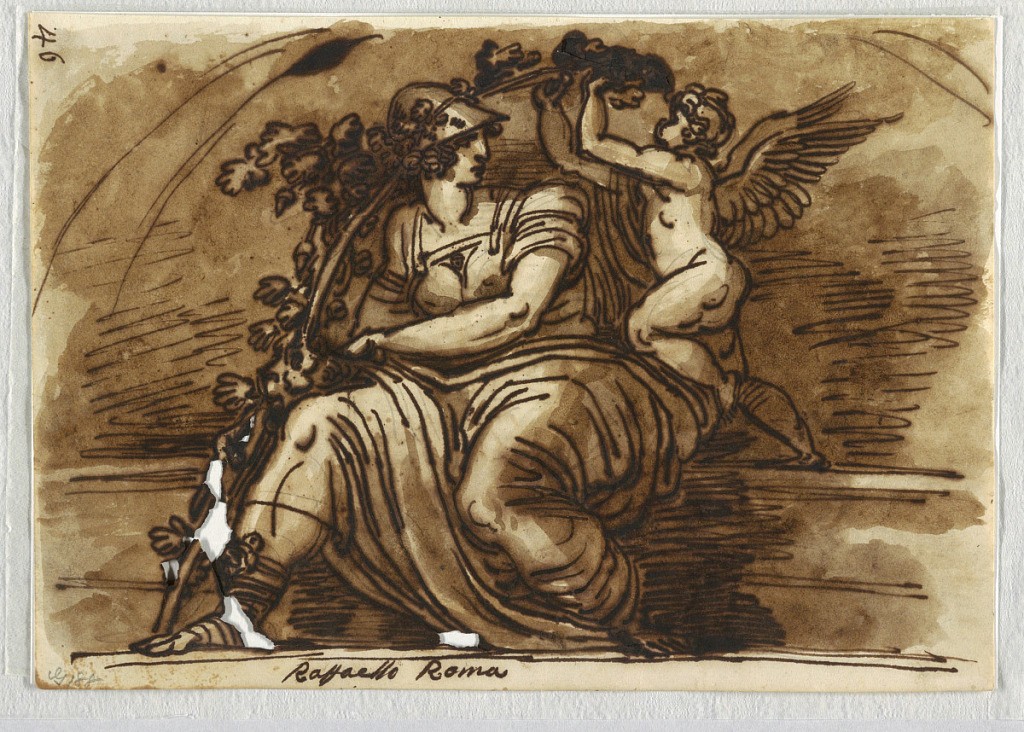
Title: Fortitude and Winged Genius
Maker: Felice Giani, Italian, 1758–1823
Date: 1810–20
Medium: Pen and brown ink, brush and brown wash, over traces of black chalk on white wove paper
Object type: Sketchbook folio
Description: On verso: three studies after monumental funeral, after antique.